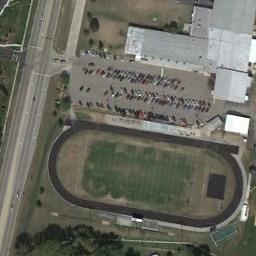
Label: ground_track_field